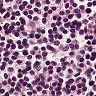
Metastatic tissue present: no